Question: I need the ListView control for a VBA project. To use it, I referenced Microsoft Windows Common Controls 6.0 (SP6) and drew a GUI in Office 2010 on Windows 7 (64-bit) containing the ListView object. When I opened the VBA project at work (Office 2007 on Windows XP), an error message said "Can't load the object because it's not available on this machine". When I opened the References dialog, I saw this:

There are two "Microsoft Windows Common Controls 6.0 (SP6)" items: one "MISSING" and one available (but unchecked). The file paths are different: the missing one is supposed to be located in C:\Windows\SysWOW64\MSCOMCTL.OCX, while the available one is located in C:\Windows\system32\MSCOMCTL.OCX.
Why isn't Excel/VBA able to use the available reference? Are these libraries different, despite having the same name? Is one a 64-bit version and the other one a 32-bit one (both Office versions are 32-bit if I recall correctly). How to make my VBA project inter-operable across different Windows or Office versions?
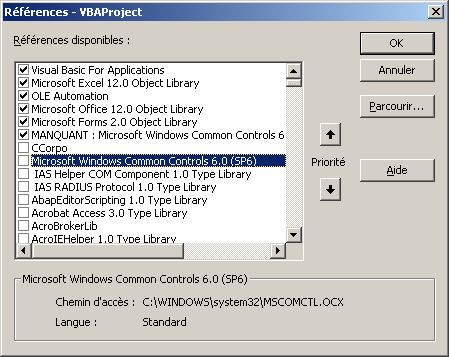
Answer: If both versions of Office are 32-bit, I would hazard a guess that the CPU/OS on your home machine is 64-bit, but your work machine is 32-bit. When you have a 32-bit CPU and OS, the drivers are all 32-bit and located in the System32 folder. On a 64-bit CPU/OS, the 64-bit drivers are located in the System32 folder (confusing I know) and the 32-bit ones are located in the SysWOW64 folder.
If you set the path to "C:\Windows\system32\MSCOMCTL.OCX", it should work on both machines because windows will automatically <URL> your app to use the SysWOW64 path if necessary, with a few caveats listed on the linked page.